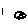
Label: car